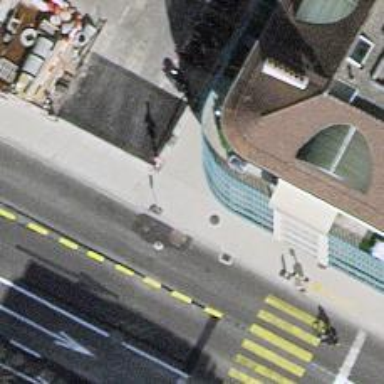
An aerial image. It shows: Concrete sidewalk along the footway.